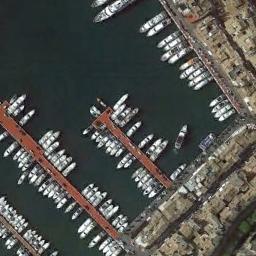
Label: harbor